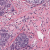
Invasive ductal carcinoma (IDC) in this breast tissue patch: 1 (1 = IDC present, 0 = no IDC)